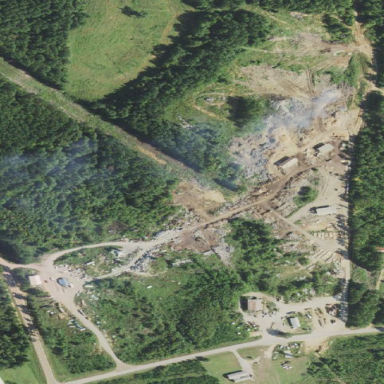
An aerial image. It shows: Industrial area with sawmill. The industrial site includes works related to sawmill operations.